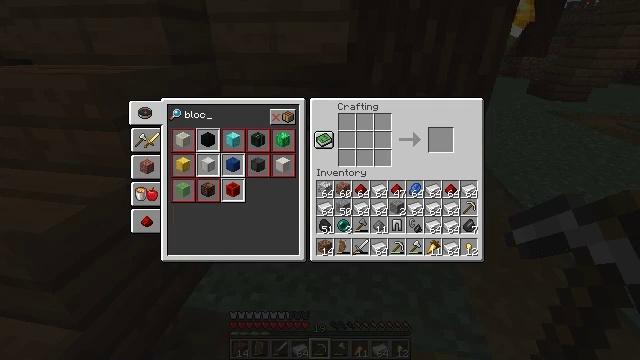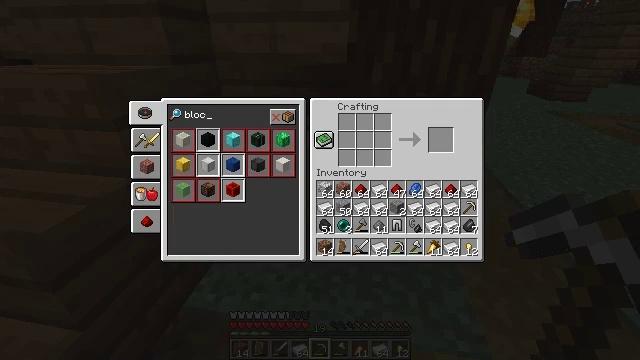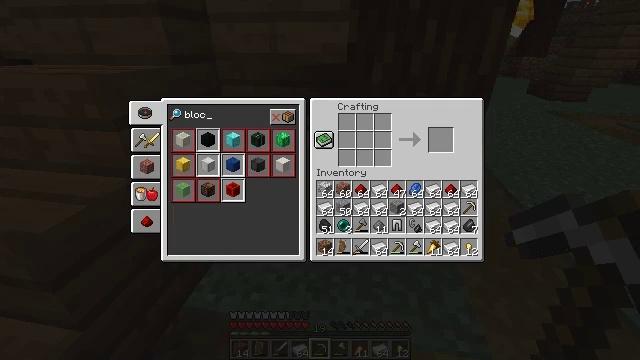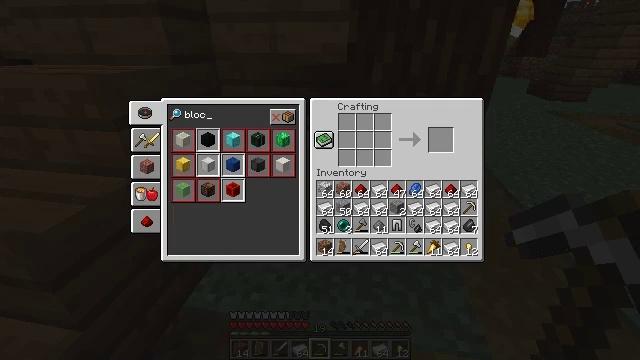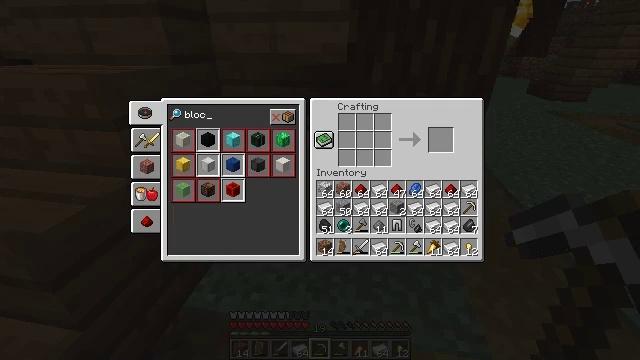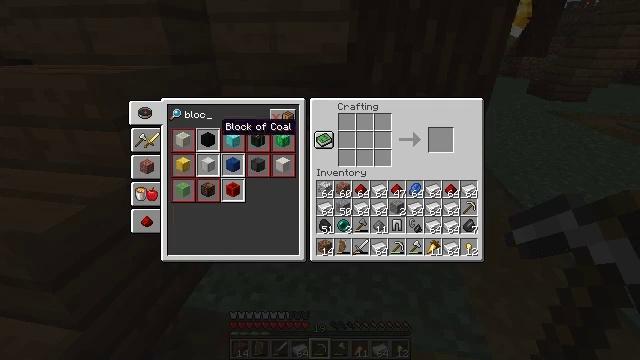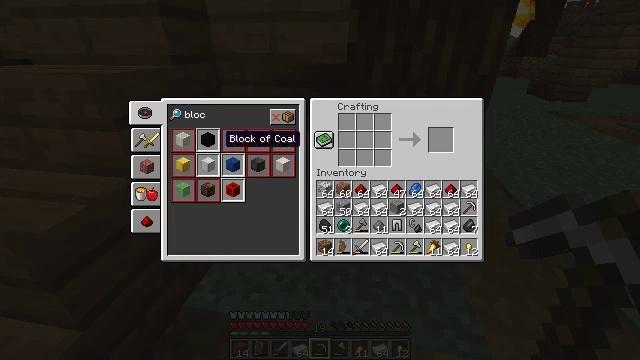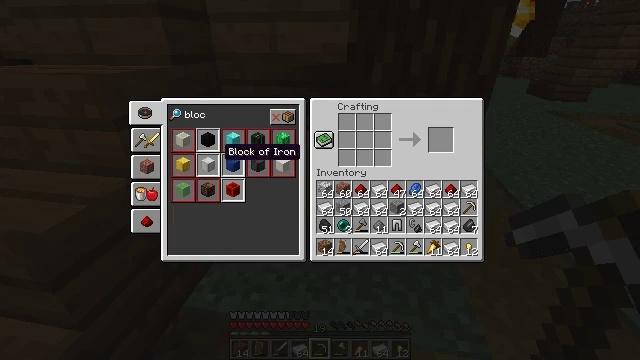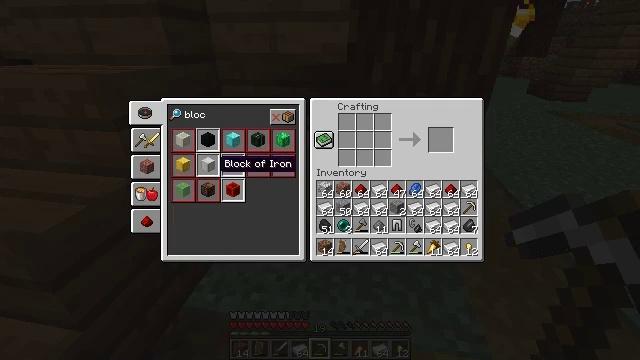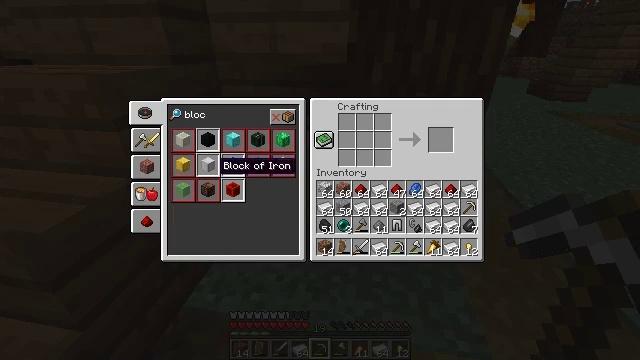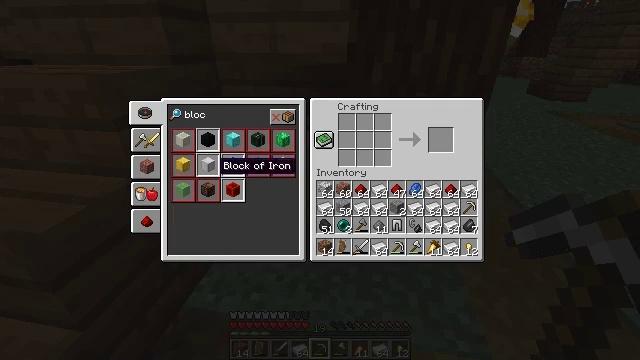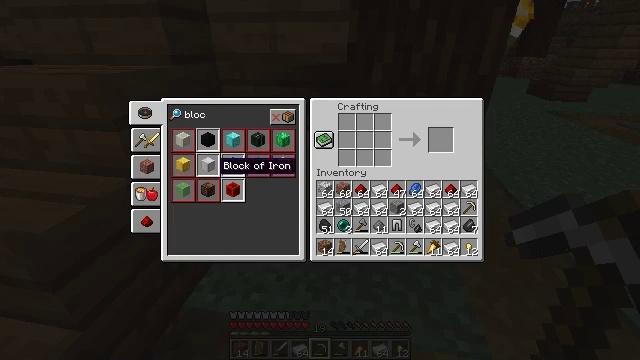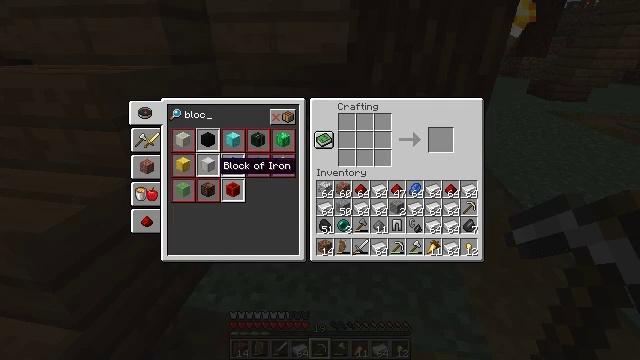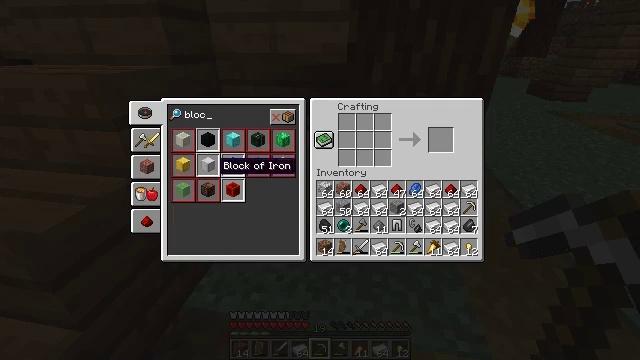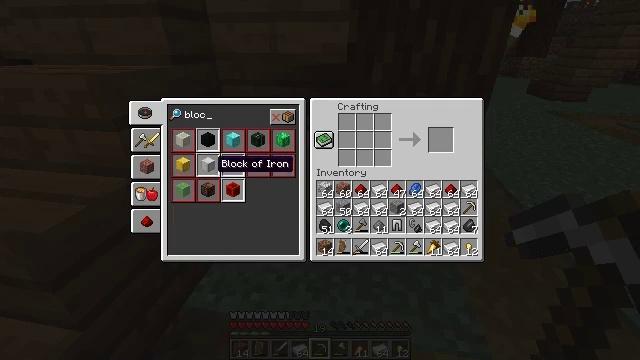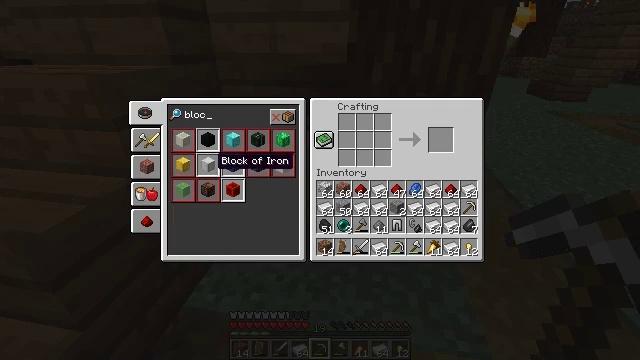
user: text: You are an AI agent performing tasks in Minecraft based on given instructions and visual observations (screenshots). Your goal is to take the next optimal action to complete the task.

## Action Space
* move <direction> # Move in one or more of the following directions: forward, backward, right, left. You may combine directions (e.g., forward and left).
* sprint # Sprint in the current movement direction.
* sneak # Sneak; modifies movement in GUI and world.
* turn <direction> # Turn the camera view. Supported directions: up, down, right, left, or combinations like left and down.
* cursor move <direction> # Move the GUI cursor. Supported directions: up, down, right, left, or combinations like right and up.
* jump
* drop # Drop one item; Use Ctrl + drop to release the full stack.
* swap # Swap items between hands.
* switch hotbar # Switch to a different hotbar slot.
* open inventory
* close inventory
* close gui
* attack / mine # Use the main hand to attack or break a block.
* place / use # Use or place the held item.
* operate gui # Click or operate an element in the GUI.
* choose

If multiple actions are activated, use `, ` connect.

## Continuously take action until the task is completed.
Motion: motion action
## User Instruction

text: Combine iron ingots to form an iron block.
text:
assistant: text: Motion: no_op
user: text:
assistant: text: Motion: no_op
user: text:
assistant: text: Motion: no_op
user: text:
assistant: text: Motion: no_op
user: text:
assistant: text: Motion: turn right and down
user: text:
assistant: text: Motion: turn down
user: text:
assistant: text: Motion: turn down
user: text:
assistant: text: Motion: turn down
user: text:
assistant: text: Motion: no_op
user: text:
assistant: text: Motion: no_op
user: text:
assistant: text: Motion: no_op
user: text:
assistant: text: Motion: sneak
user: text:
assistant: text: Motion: sneak
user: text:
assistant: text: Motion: sneak
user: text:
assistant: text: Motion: sneak
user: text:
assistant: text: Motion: sneak
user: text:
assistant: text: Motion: sneak, attack / mine
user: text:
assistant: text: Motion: sneak, attack / mine
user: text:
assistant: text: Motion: sneak, attack / mine
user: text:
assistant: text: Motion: sneak, attack / mine
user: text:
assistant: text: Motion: sneak, attack / mine
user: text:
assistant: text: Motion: sneak, attack / mine
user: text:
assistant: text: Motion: sneak
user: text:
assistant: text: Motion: sneak, attack / mine
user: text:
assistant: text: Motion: sneak, attack / mine
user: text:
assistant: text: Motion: sneak
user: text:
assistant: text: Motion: sneak
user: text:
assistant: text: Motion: sneak, turn right
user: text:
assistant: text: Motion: sneak, turn right
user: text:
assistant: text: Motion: sneak, turn right